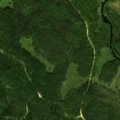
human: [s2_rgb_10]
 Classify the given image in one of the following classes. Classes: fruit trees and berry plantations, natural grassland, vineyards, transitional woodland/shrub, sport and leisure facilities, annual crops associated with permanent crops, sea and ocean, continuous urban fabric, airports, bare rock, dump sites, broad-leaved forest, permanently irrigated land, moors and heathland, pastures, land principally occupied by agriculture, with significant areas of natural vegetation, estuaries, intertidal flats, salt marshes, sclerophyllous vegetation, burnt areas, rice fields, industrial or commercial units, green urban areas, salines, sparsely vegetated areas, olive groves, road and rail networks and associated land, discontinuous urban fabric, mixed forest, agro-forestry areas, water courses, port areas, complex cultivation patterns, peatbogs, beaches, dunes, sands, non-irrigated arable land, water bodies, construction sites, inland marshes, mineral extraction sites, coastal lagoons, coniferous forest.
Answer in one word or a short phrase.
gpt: coniferous forest, mixed forest